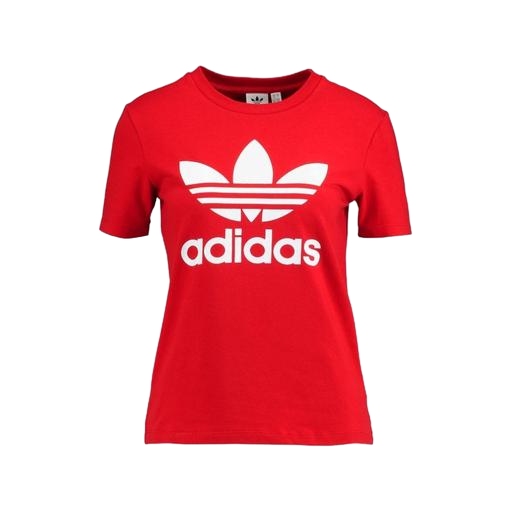
mid t-shirt, red t-shirt woman, classic tee, white background